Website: ulta-beauty
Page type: address-validator
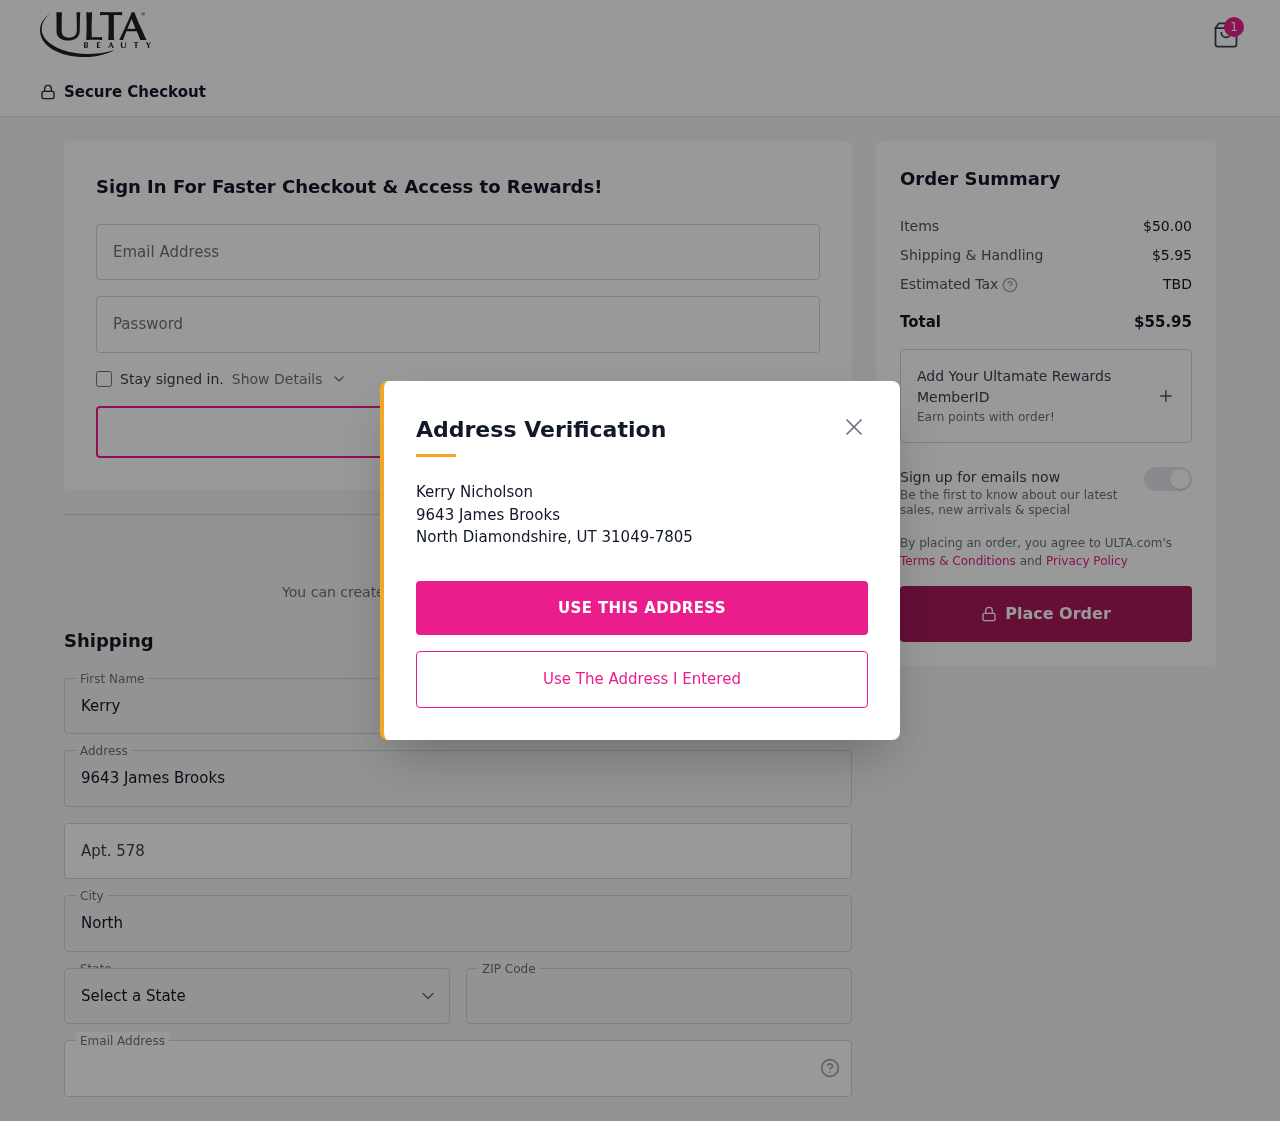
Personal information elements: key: PII_CITY
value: North Diamondshire
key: PII_EMAIL
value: kerry.nicholson@hotmail.com
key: PII_FIRSTNAME
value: Kerry
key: PII_LASTNAME
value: Nicholson
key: PII_POSTCODE
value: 31049
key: PII_STATE_ABBR
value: UT
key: PII_STREET
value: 9643 James Brooks
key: PII_STREET2
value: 9643 James Brooks
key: PII_STREET2
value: Apt. 578
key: PII_FULLNAME2
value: Kerry Nicholson
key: PII_CITY2
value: North Diamondshire
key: PII_STATE_ABBR2
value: UT
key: PII_POSTCODE_FULL
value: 31049
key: PII_POSTCODE_EXT
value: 7805
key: PII_POSTCODE_NUMERIC
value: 31049
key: PII_POSTCODE_EXT_NUMERIC
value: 7805
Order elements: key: ORDER_NUM_ITEMS
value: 1
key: ORDER_SUBTOTAL
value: $50.00
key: ORDER_SHIPPING_COST
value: $5.95
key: ORDER_TOTAL
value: $55.95